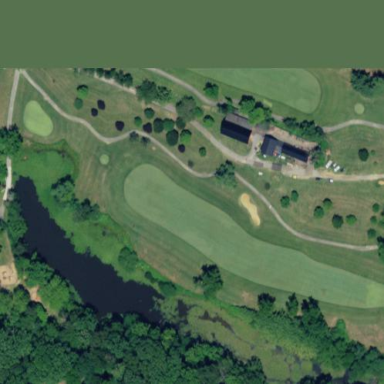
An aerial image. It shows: Golf fairway surrounded by grass.